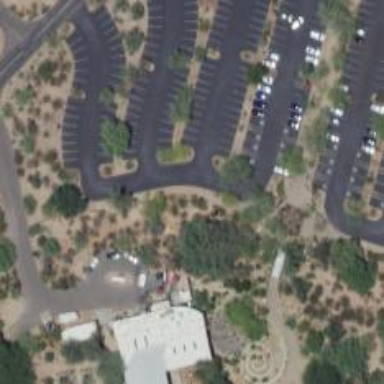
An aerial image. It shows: Parking space is available.